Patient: sex F, age 48
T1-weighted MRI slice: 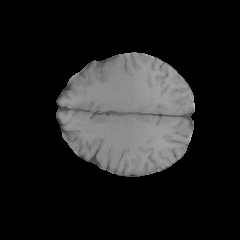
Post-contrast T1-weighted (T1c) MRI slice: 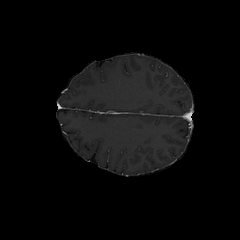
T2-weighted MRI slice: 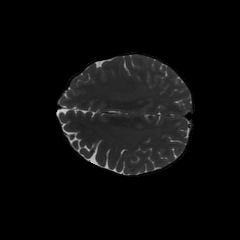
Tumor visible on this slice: no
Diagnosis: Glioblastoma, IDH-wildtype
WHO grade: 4